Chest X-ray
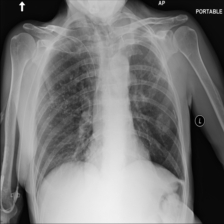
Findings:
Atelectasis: negative
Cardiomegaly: negative
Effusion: negative
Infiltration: positive
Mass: negative
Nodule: positive
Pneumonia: negative
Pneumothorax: negative
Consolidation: negative
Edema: negative
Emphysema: negative
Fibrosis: negative
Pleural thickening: negative
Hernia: negative